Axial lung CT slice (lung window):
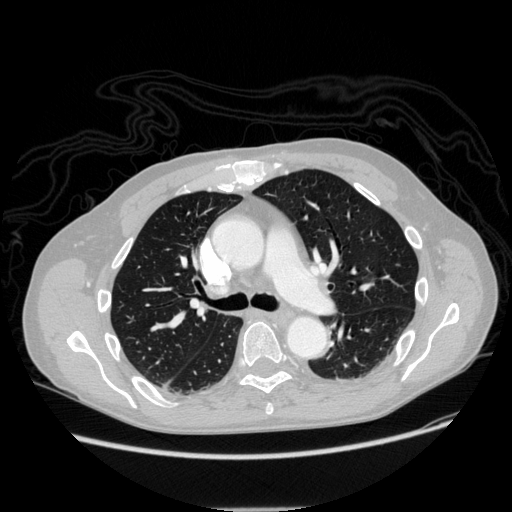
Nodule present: no